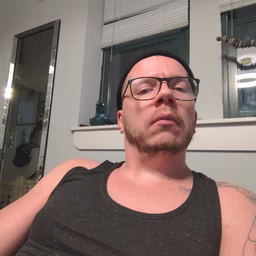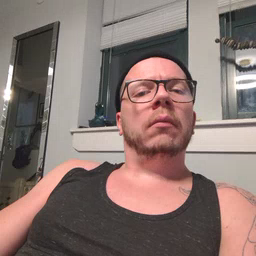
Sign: dog